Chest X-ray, PA view. Patient: 12 years old, sex M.
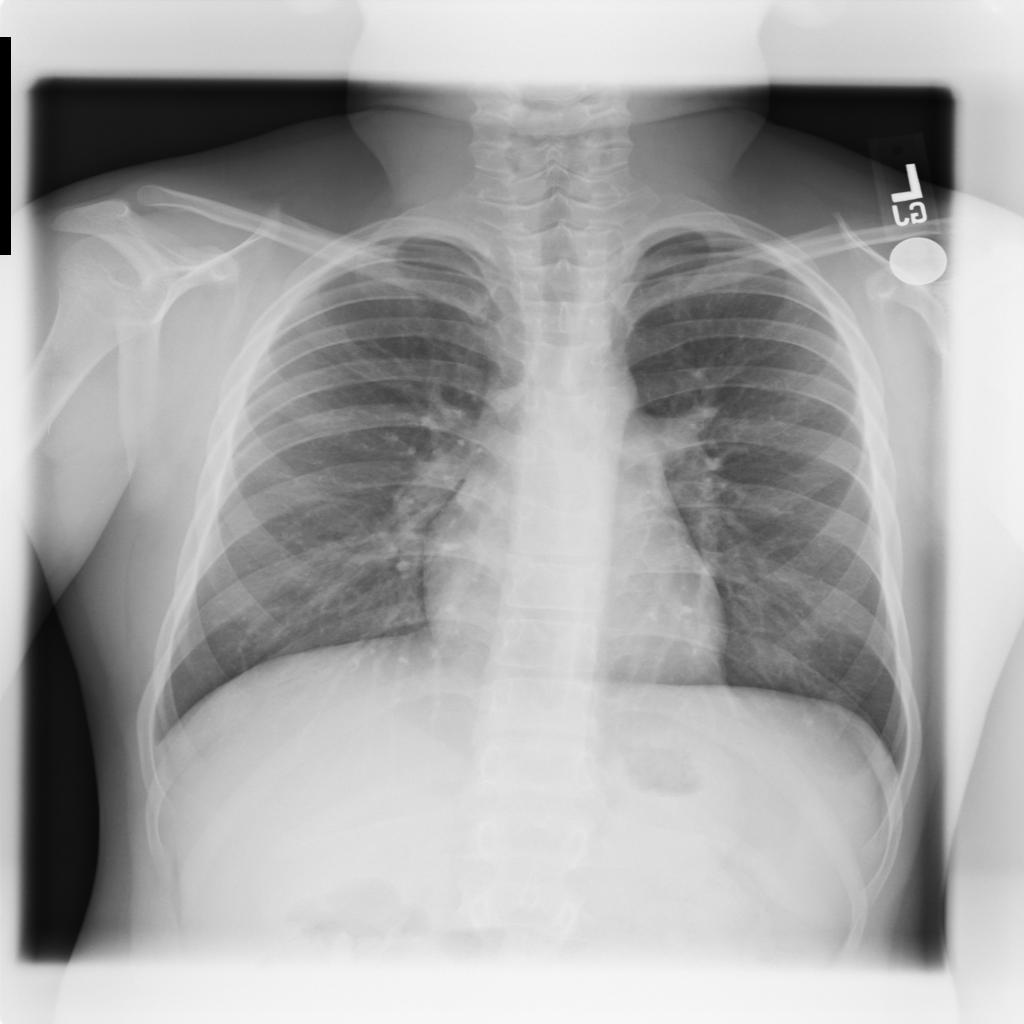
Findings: No Finding